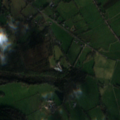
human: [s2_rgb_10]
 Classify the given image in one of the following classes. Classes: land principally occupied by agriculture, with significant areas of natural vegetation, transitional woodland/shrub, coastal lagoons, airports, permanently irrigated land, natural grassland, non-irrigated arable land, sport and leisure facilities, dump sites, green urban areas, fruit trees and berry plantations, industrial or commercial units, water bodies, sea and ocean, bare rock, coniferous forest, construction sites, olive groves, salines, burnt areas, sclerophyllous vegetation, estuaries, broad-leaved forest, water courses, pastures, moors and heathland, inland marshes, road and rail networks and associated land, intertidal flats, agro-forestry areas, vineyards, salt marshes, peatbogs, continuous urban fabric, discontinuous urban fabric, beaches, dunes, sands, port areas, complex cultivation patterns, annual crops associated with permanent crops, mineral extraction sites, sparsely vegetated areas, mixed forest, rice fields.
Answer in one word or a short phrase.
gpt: pastures, coniferous forest